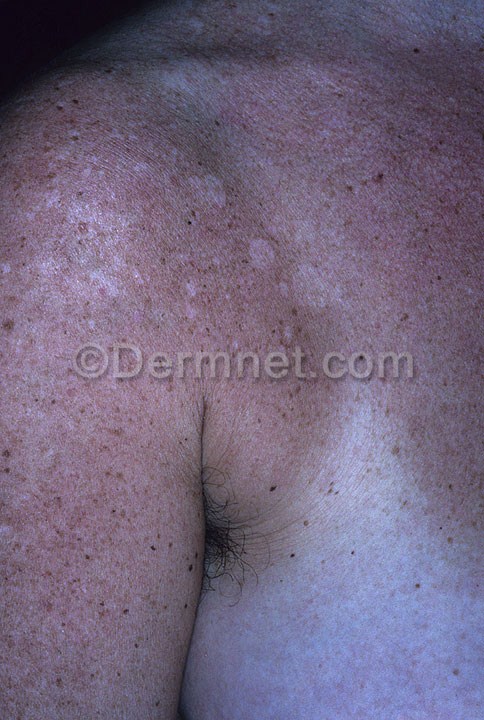
Disease: Tinea Ringworm Candidiasis and other Fungal Infections